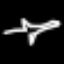
Label: airplane